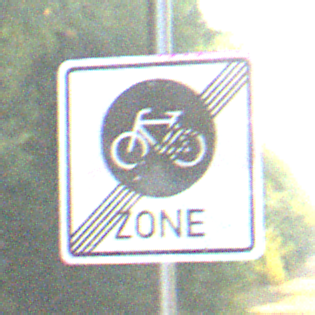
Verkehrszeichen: EndeFahrradzone
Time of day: MorningAfternoon
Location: Outdoor (Suburban)
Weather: Clear
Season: NotSpecified
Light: Natural